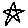
Label: star